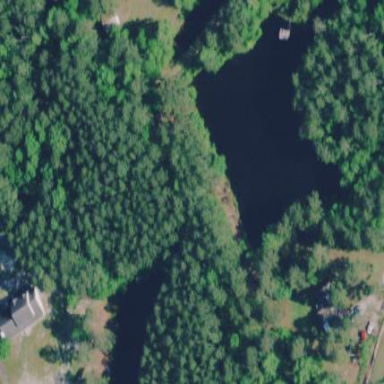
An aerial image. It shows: Peaceful pond surrounded by nature.